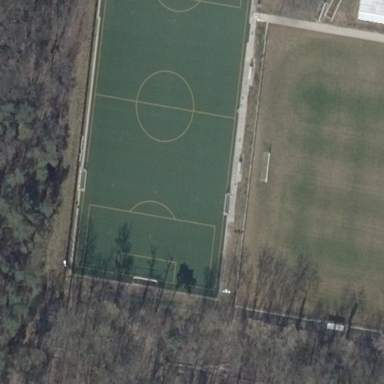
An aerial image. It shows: Field hockey pitch for leisure land sports.